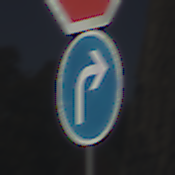
Verkehrszeichen: VorgeschriebeneFahrtrichtungRechts
Zusatzzeichen oben: Stop
Umgebung: Outdoor, Nature
Tageszeit: Midday
Wetter: Clear
Licht: Natural
Jahreszeit: NotSpecified
Kontrast: HighContrast